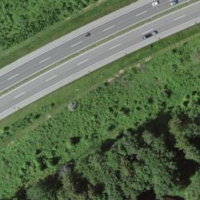
EUNIS habitat code: 41
Species observed at this site:
Sambucus racemosa